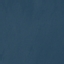
Land use / land cover class: SeaLake